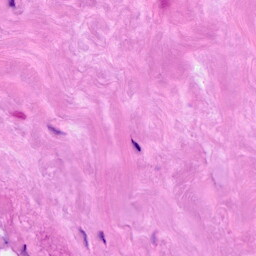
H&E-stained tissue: Breast